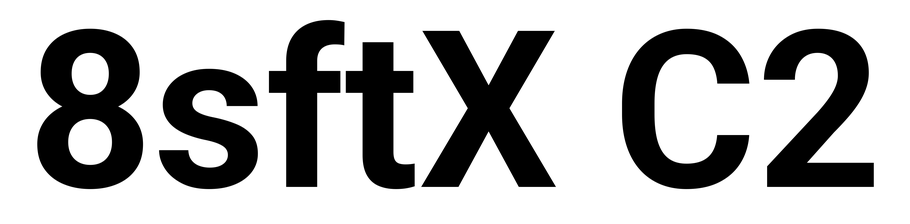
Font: Roboto_Bold